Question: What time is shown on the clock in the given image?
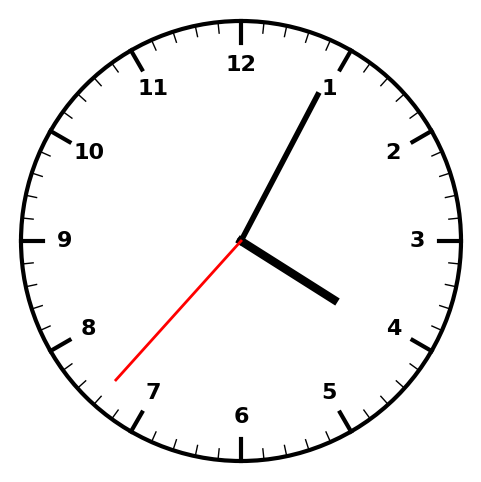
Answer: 04:04:37